Question: Is there a way to get window frame radius in Unity (Compiz window manager)? Should I do such by parsing active window theme? If so, what files should I parse? Any other ways are accepted too. Plus, if you know a solution for any other WM, write it please.
I use Qt, and, as good as I know, it doesn't provide such functionality 'of the box'. But, if you know any Qt options, they are preferred.
Under I mean the following area (bordered by red, red is not included):

For example, at the illustration, frame border radius is 6 px because the side of the square inside red border is 6px.
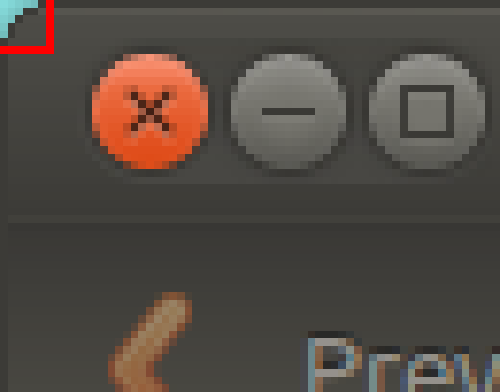
Answer: For Ubuntu 14.04.02 LTS/Unity, radius is controlled by CSS in /usr/share/themes/<>/gtk-3.0/apps/unity.css
Locate the line "border-radius:" as indicated in the text below.
Change the values according to standard CSS radius rules. Default values are: 6px 6px 0 0;
This changes ONLY the title bar across the top and applies to the 4 corners of the title bar.
Logout/login for changes to take effect.
The text displayed below is from the "Radiance" theme in /usr/share/themes/Radiance/gtk-3.0/apps/unity.css after modification.
'''
UnityDecoration.top {
border: 1px solid rgba (85, 40, 0, 0.04); /* shade (@dark_bg_color) (shade (#edebe6, 1.06) */
border-bottom-width: 0;
--> border-radius: 3px 3px 0 0;
padding: 1px 6px 0 6px;
box-shadow: inset 0 0 transparent, inset 0 0 transparent,
inset 0 1px shade (#edebe6, 1.065), inset 0 0 transparent;
background-color: transparent;
background-clip: border-box;
background-image: -gtk-gradient (linear, left top, left bottom,
from (shade (#edebe6, 1.06)),
to (@dark_bg_color));
color: shade (@dark_bg_color, 0.4);
text-shadow: 1px 0 shade (@dark_bg_color, 1.06), -1px 0 shade (@dark_bg_color, 1.06),
0 1px shade (@dark_bg_color, 1.06), 0 -1px shade (@dark_bg_color, 1.06);
}
'''